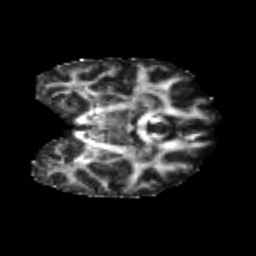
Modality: FA
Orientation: coronal
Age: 25
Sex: female
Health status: healthy
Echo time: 0.074 s